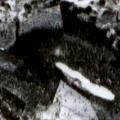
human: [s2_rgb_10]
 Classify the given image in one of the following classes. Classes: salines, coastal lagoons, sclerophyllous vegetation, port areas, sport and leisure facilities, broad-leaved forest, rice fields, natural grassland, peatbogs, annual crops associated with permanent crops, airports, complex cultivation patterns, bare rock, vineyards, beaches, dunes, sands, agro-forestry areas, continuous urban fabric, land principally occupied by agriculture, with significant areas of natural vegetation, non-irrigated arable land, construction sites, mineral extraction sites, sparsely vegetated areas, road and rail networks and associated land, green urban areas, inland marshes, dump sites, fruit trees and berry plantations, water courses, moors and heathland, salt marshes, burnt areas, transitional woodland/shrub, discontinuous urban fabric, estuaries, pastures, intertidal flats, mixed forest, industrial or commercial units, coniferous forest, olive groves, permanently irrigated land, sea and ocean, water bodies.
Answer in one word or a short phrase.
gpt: coniferous forest, mixed forest, transitional woodland/shrub